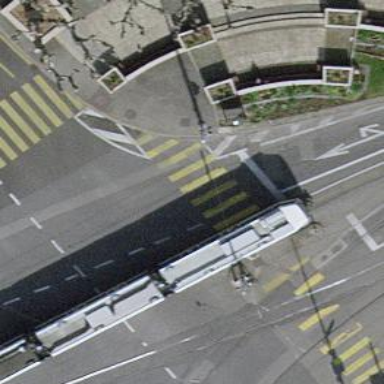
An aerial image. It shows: Crossing with traffic signals.